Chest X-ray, AP view. Patient: 38 years old, sex F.
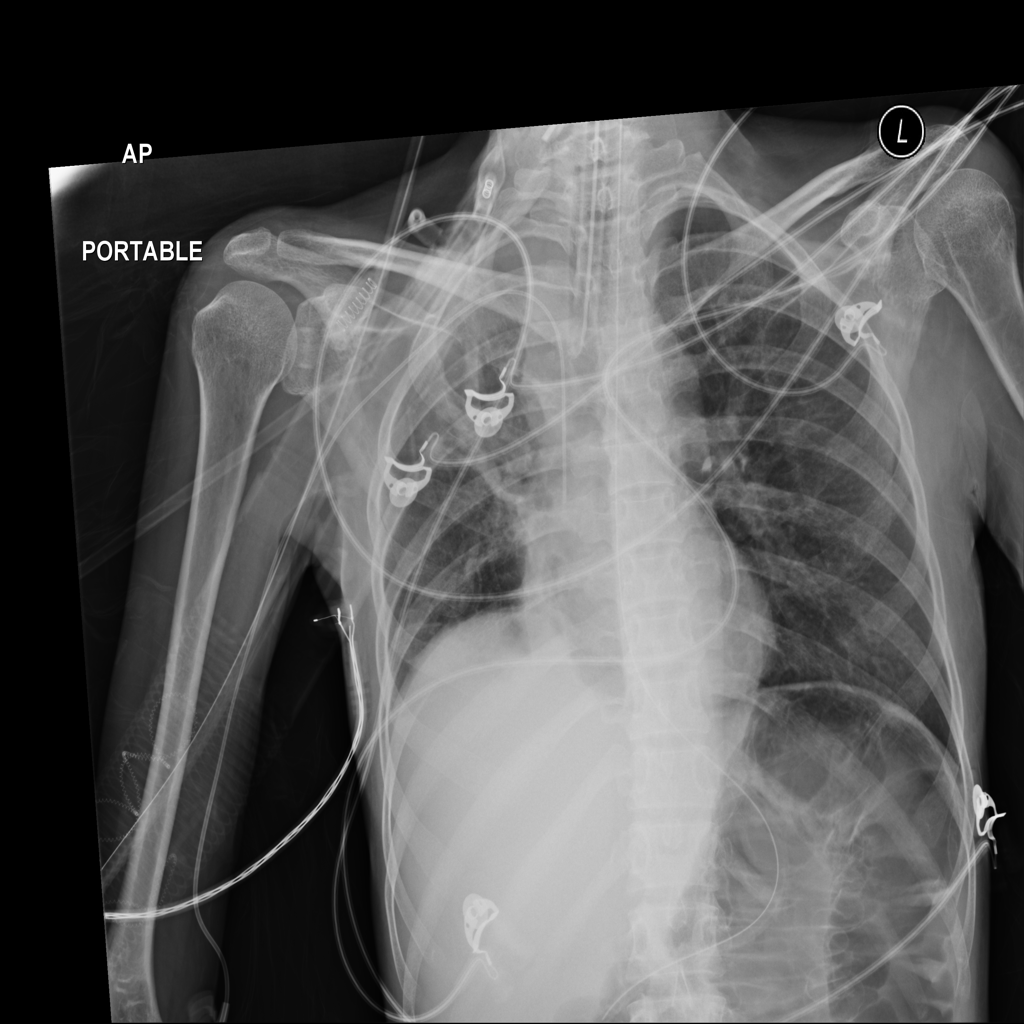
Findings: Atelectasis, Infiltration